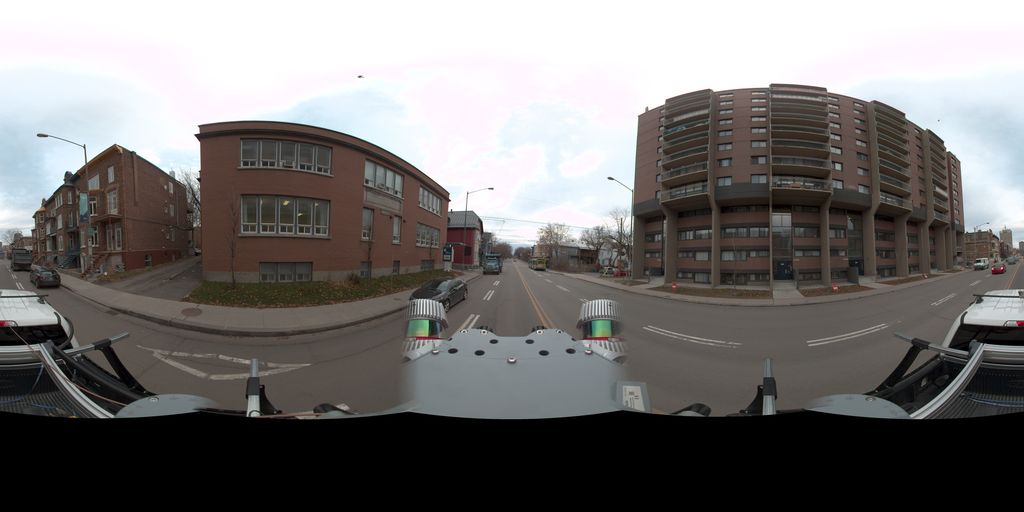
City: quebec_city